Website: macys
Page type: customer-info-address
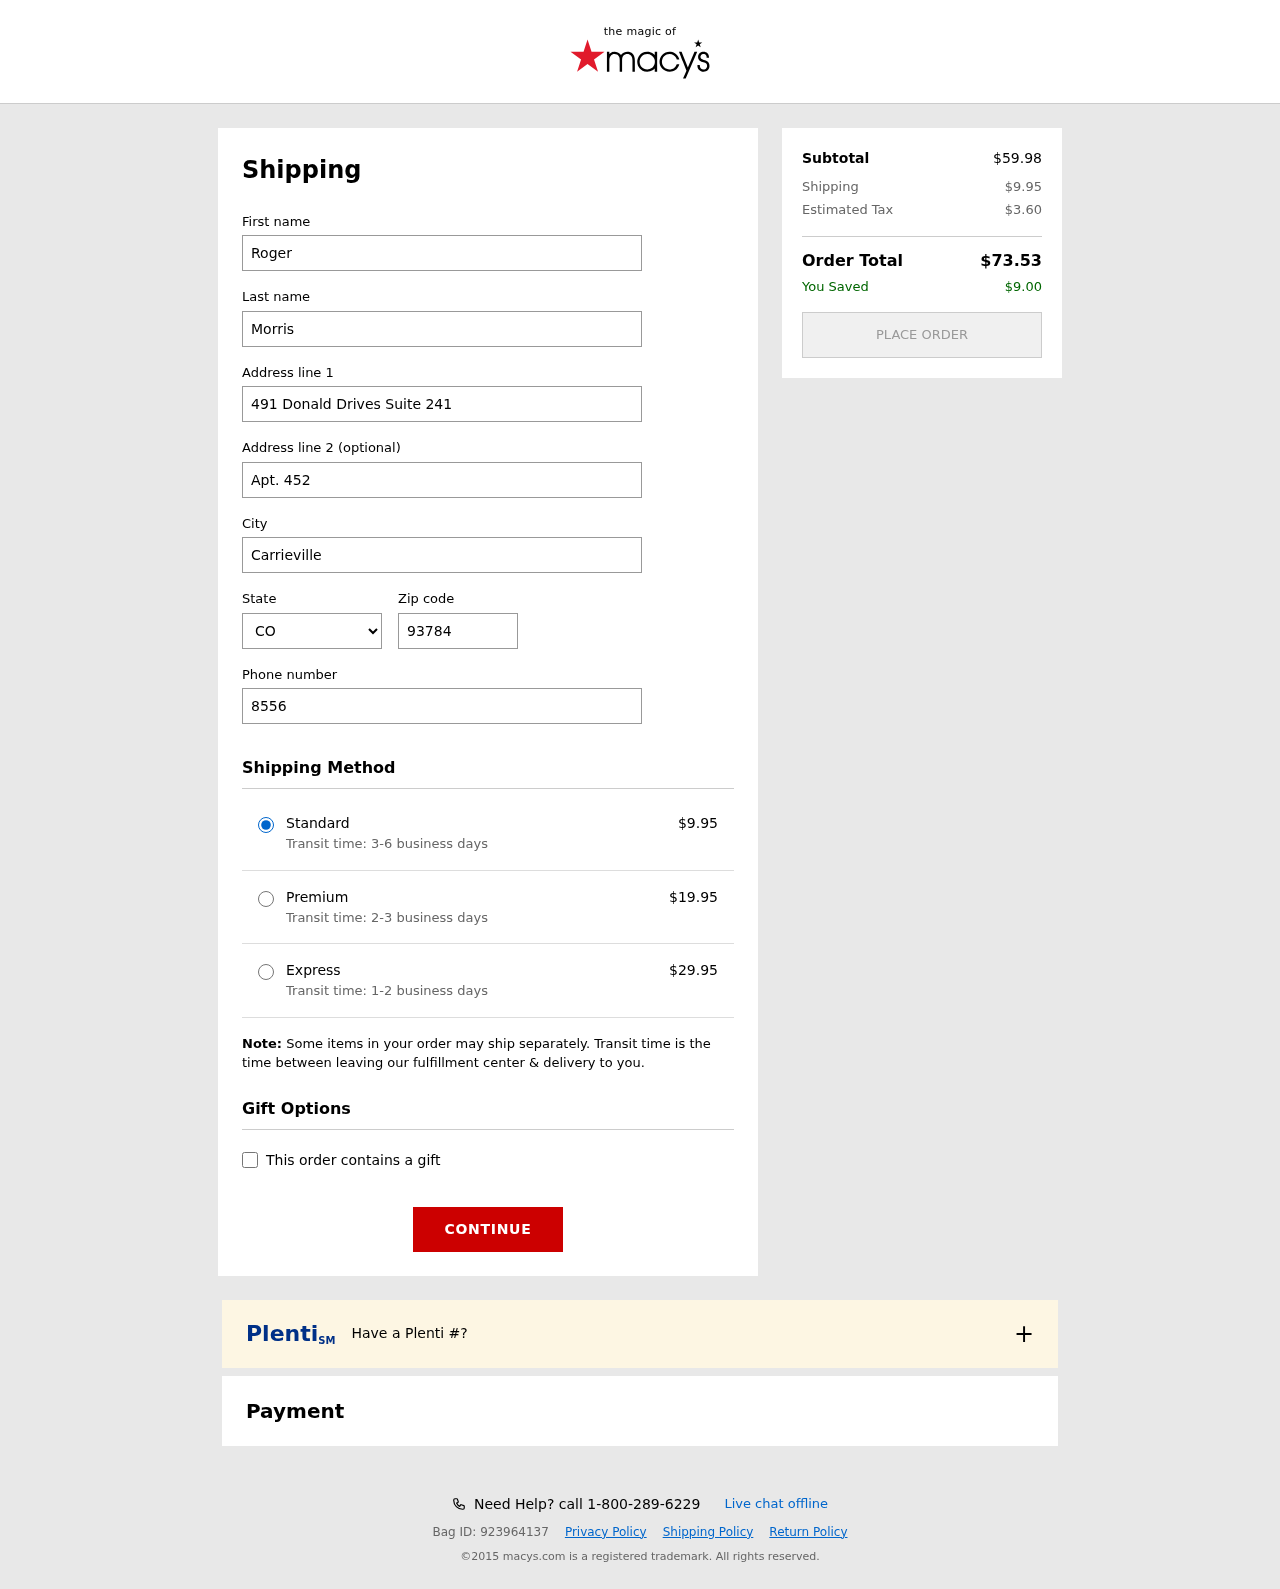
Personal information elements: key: PII_CITY
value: Carrieville
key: PII_FIRSTNAME
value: Roger
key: PII_LASTNAME
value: Morris
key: PII_PHONE
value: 8556310638
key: PII_POSTCODE
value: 93784
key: PII_STATE_ABBR
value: CO
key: PII_STREET
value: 491 Donald Drives Suite 241
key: PII_STREET2
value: Apt. 452
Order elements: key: ORDER_SHIPPING_COST
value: $9.95
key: ORDER_SHIPPING_COST_PREMIUM
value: $19.95
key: ORDER_SHIPPING_COST_EXPRESS
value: $29.95
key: ORDER_SUBTOTAL
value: $59.98
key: ORDER_TAX
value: $3.60
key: ORDER_TOTAL
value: $73.53
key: ORDER_SAVINGS
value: $9.00